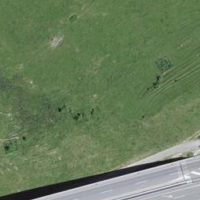
EUNIS habitat code: 24
Species observed at this site:
Epilobium parviflorum